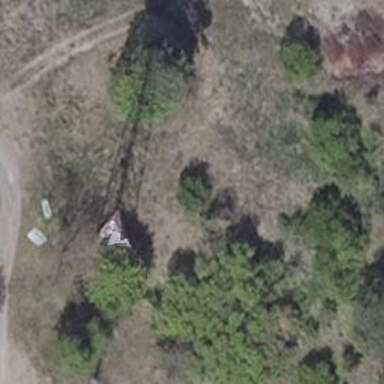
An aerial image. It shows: Communication mast tower.